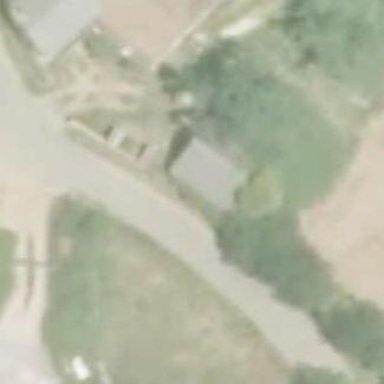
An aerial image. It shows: Shed building.